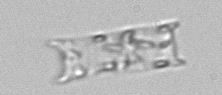
Label: Eucampia